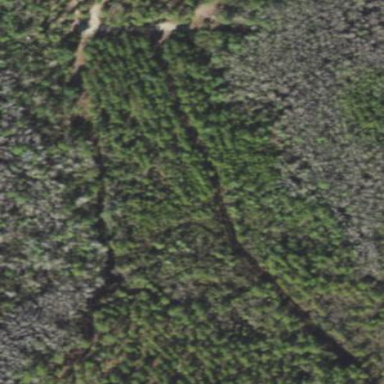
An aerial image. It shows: Forest with needle-leaved trees.